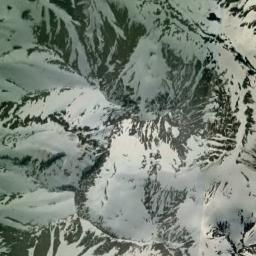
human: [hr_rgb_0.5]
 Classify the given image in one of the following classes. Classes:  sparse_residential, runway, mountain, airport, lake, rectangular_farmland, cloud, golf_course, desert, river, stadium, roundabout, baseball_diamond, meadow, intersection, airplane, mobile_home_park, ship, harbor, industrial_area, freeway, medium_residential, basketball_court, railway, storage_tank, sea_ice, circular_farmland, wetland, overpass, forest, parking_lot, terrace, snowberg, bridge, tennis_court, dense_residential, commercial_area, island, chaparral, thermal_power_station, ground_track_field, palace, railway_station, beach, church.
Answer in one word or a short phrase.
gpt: snowberg